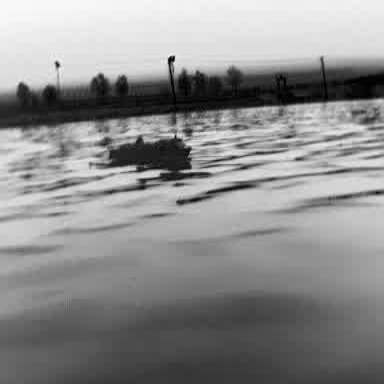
There is a container_ship in the infrared image.